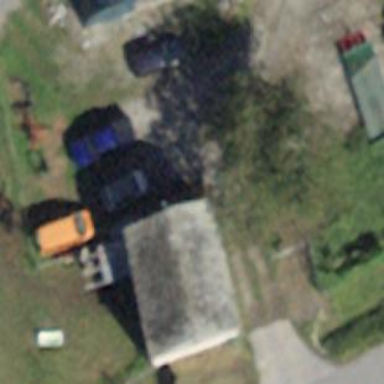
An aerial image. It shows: Cabin.